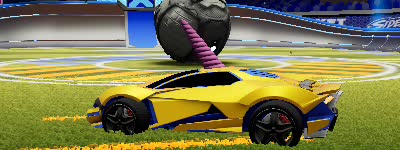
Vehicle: werewolf